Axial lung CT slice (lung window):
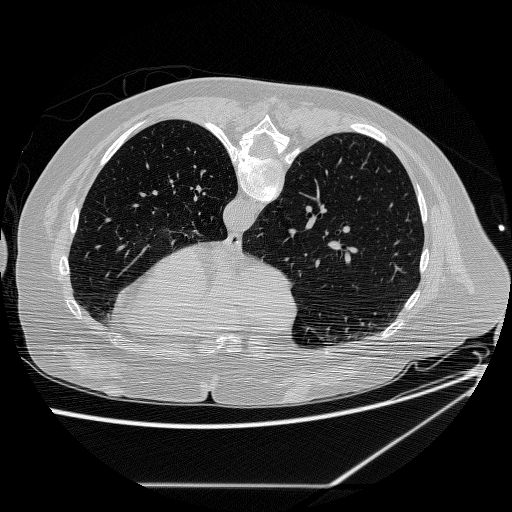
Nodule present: no